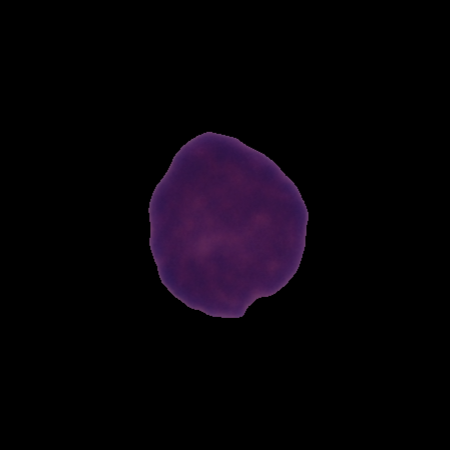
Label: healthy